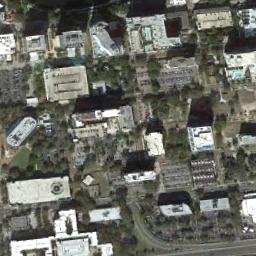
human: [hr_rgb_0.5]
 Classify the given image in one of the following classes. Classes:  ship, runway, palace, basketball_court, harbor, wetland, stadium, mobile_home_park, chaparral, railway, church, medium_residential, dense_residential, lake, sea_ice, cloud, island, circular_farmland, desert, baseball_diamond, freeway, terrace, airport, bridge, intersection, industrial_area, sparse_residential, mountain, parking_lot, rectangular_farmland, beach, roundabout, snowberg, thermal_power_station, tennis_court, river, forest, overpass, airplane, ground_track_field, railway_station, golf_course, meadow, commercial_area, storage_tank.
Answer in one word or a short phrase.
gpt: commercial_area